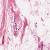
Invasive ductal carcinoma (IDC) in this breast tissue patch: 0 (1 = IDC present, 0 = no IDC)